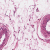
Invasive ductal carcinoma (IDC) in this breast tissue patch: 0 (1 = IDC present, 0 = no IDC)